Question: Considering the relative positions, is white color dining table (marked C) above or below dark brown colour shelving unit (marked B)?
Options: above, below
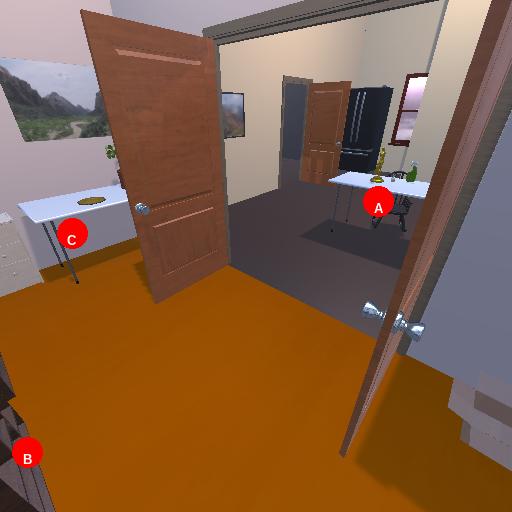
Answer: above